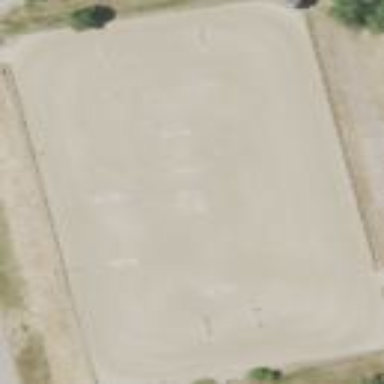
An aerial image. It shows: Equestrian pitch on the ground.